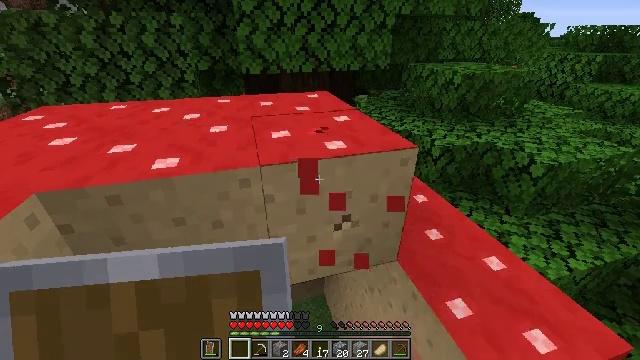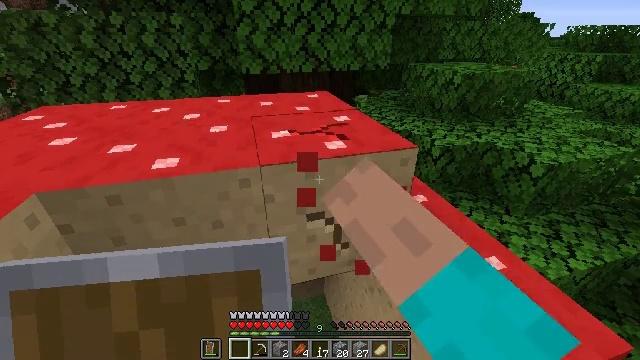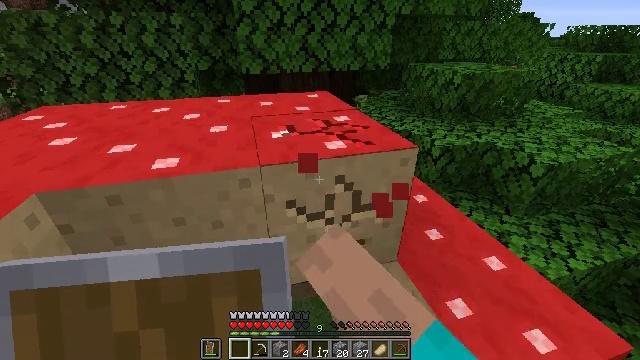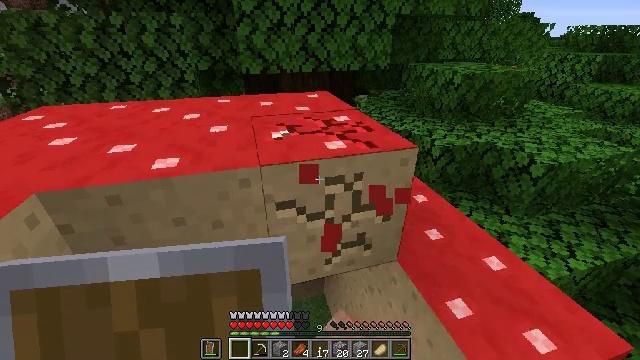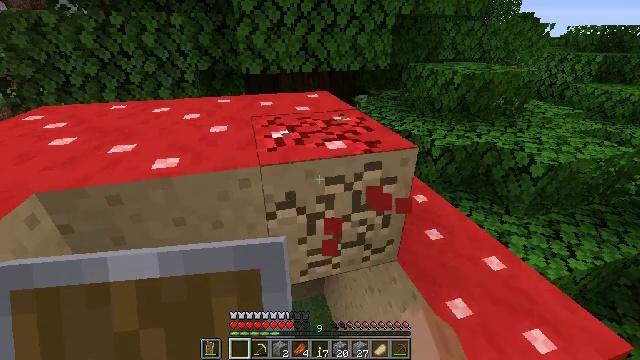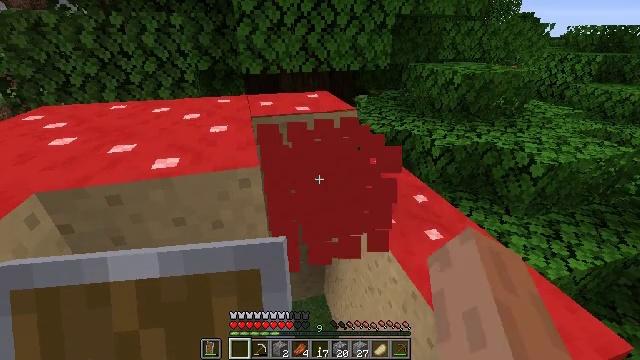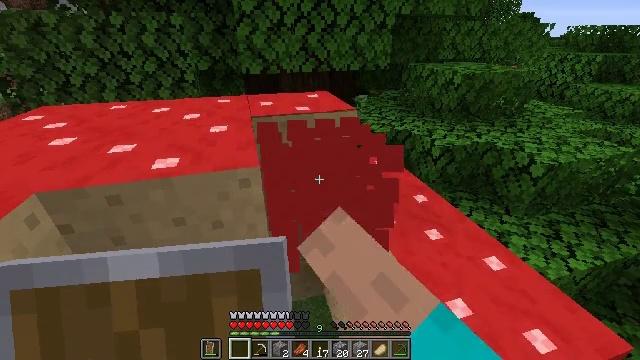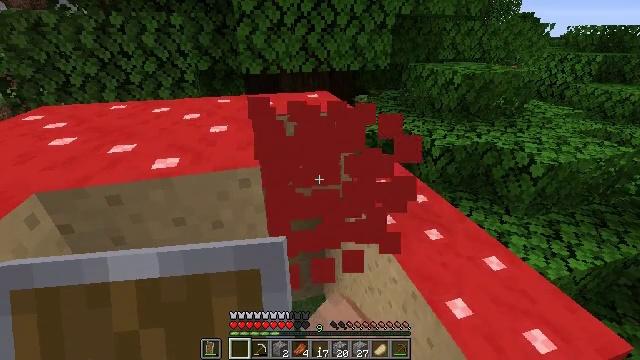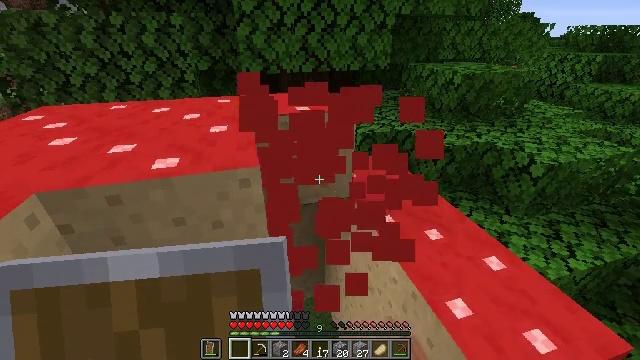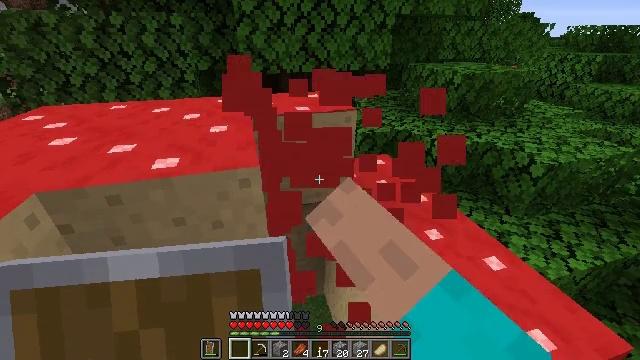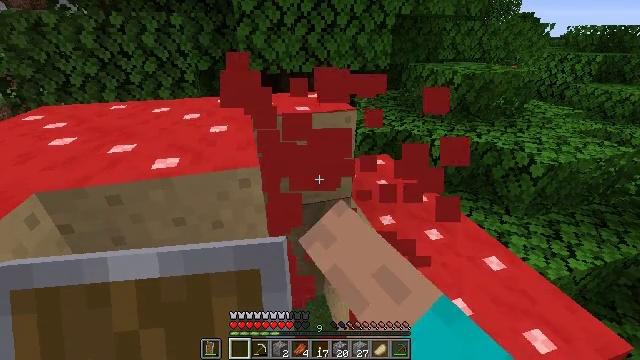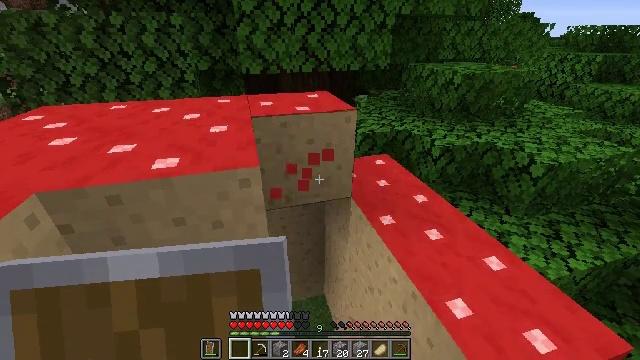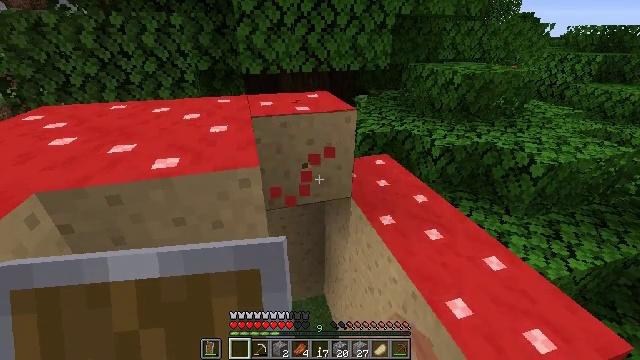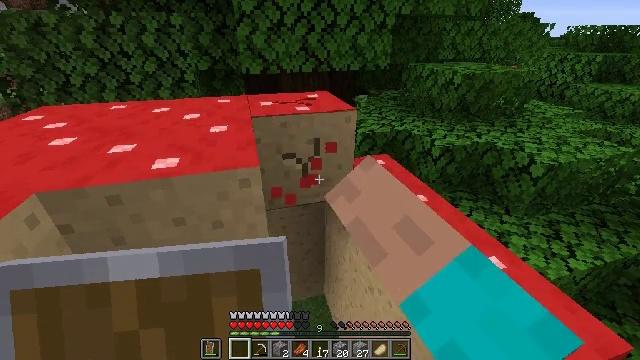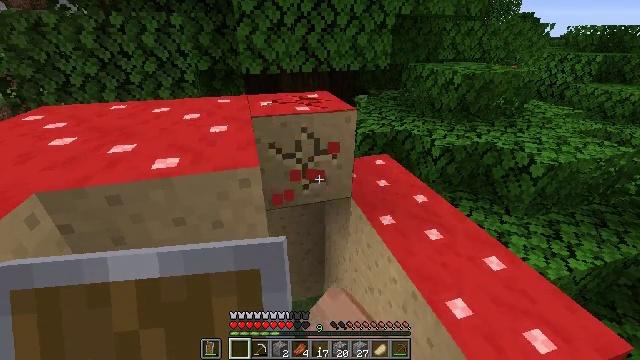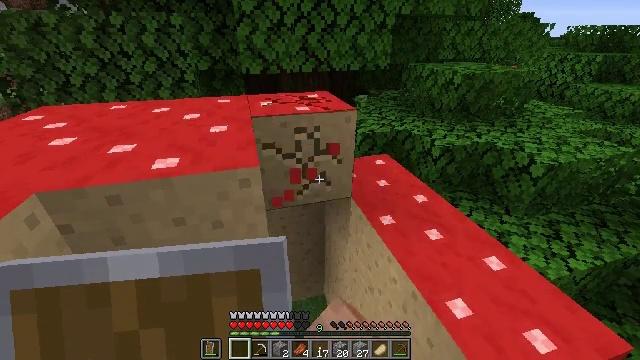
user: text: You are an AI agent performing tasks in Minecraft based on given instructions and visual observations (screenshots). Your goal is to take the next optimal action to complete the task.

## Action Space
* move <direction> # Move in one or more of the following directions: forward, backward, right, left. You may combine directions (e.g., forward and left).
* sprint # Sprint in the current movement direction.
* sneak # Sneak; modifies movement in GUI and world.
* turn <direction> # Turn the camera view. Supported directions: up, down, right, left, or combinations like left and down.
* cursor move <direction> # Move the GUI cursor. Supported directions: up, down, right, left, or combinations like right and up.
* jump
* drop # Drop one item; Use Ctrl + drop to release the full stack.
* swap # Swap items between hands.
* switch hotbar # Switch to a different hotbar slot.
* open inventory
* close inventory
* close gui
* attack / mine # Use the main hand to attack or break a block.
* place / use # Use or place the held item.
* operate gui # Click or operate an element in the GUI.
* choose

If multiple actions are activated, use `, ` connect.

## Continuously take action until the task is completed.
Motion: motion action
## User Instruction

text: Mine the red mushroom block in the forest.
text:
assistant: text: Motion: attack / mine
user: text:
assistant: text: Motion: attack / mine
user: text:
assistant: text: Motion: attack / mine
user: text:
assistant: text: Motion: attack / mine
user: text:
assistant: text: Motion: attack / mine
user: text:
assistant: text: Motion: attack / mine
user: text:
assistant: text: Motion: attack / mine
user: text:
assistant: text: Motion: attack / mine
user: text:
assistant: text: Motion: attack / mine
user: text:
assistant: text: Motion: attack / mine
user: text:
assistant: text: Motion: attack / mine
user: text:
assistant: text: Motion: attack / mine
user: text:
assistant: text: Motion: attack / mine
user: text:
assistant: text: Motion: attack / mine
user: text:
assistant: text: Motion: attack / mine
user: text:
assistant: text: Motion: attack / mine
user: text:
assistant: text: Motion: attack / mine
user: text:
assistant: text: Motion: attack / mine
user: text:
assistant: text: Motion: turn left, attack / mine
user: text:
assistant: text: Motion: turn left, attack / mine
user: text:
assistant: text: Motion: attack / mine
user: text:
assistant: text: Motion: attack / mine
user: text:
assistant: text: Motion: attack / mine
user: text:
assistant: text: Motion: attack / mine
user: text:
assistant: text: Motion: attack / mine
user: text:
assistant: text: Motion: attack / mine
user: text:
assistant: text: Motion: attack / mine
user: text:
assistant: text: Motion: attack / mine
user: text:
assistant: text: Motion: attack / mine
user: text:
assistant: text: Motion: attack / mine